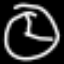
Label: clock